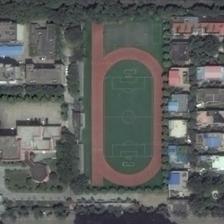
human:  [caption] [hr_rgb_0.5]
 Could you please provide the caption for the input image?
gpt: many buildings and some green trees are around a playground .

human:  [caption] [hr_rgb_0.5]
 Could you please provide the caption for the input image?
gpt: the football field lies against dense woods while both sides of it are neat and orderly buildings .

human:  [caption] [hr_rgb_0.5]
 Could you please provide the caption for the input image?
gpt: a playground is surrounded by many green trees and many buildings .

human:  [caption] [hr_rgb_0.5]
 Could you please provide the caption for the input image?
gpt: a playground with a football field in it is between two pieces of buildings .

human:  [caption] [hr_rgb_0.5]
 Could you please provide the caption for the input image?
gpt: a playground with a football field in it is between two pieces of buildings .